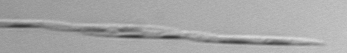
Label: Pseudo-nitzschia